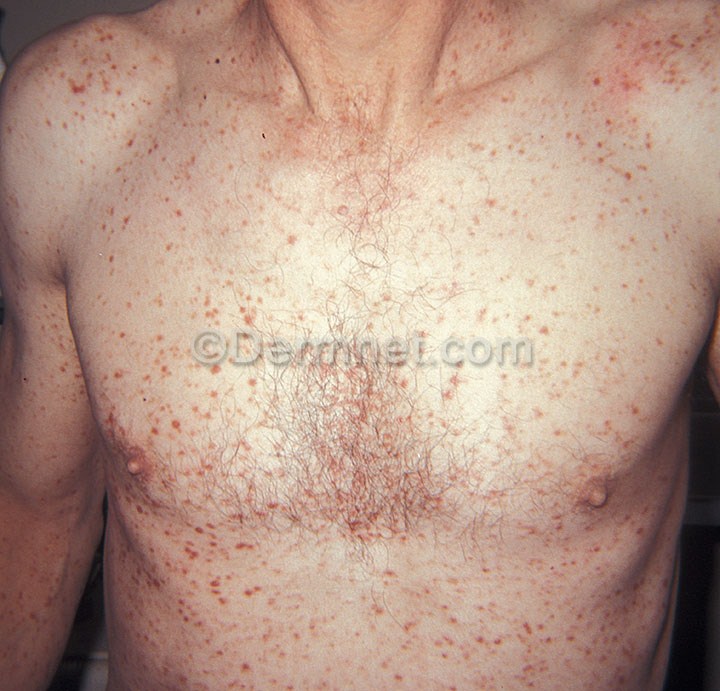
Disease: Urticaria Hives